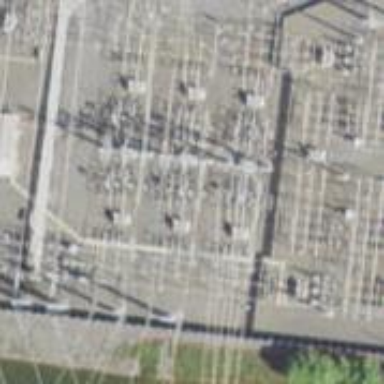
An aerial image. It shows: Switch used for power control.